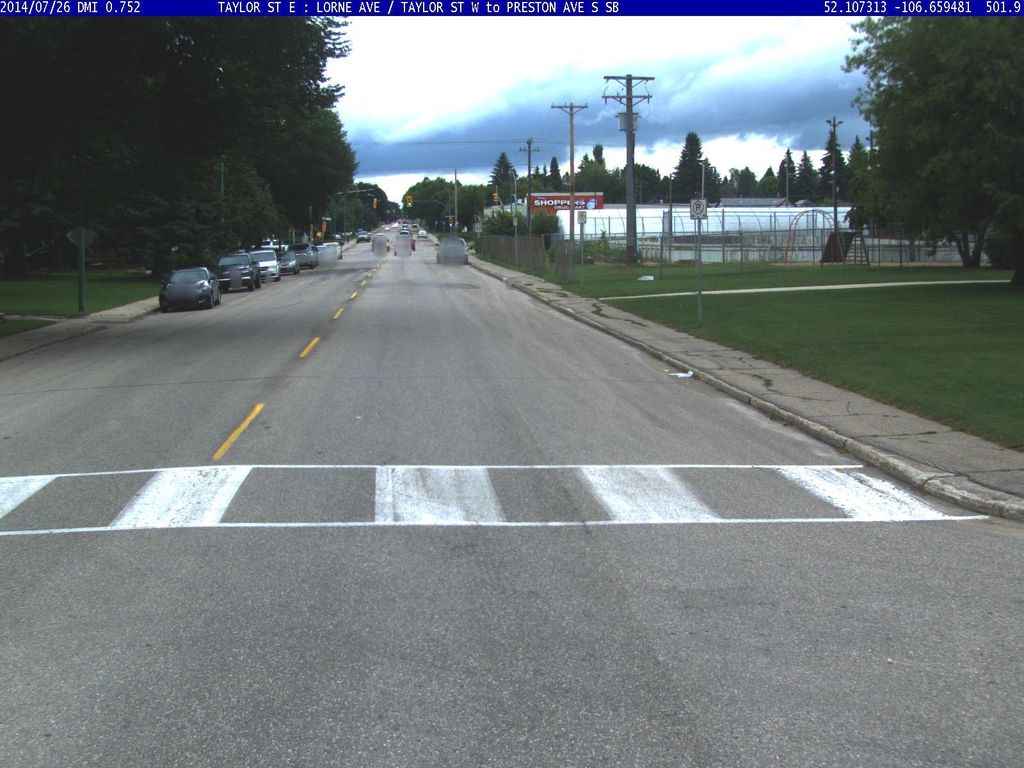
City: saskatoon